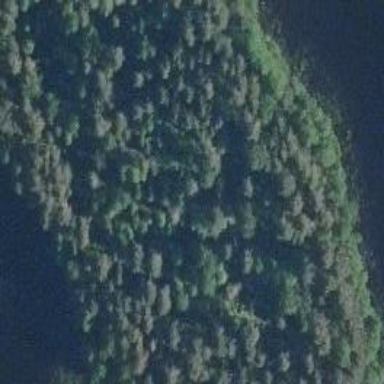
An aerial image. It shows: Serene woodland landscape.